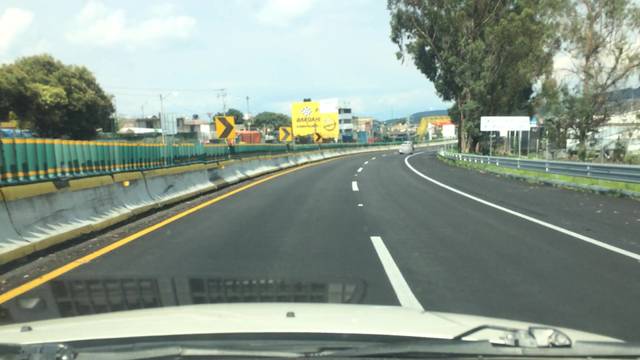
Region: Mexico
Coordinates: 19.2, -99.144